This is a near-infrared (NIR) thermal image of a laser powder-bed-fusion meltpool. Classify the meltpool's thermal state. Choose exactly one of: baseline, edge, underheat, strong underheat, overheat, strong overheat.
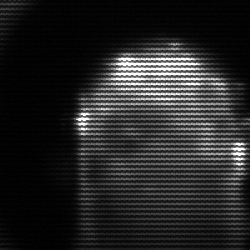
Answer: baseline